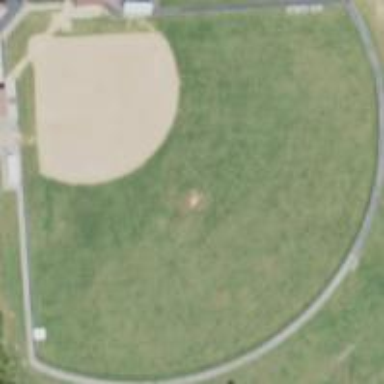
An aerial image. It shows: Baseball pitch for leisure land activities.